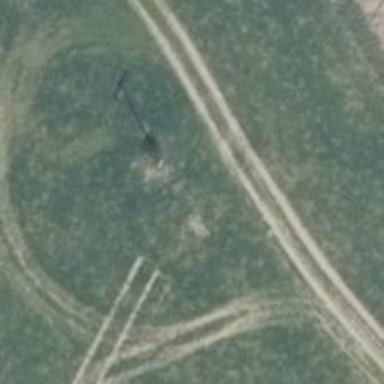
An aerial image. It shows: Power pole.